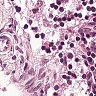
Metastatic tissue present: no